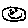
Label: smiley face